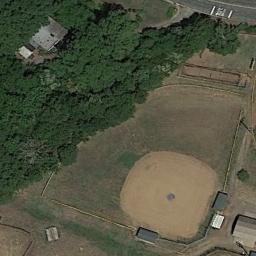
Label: baseball_diamond